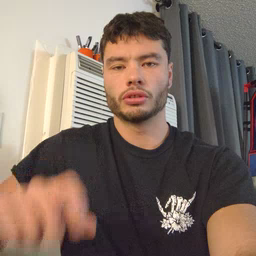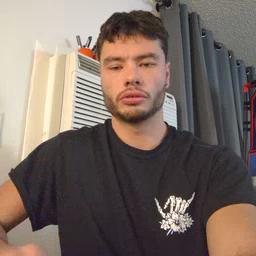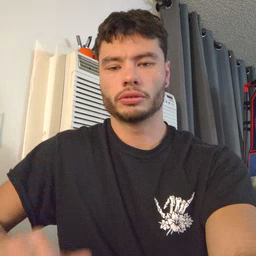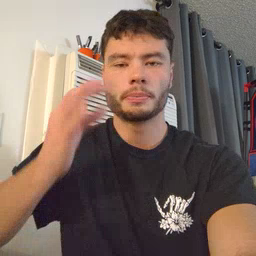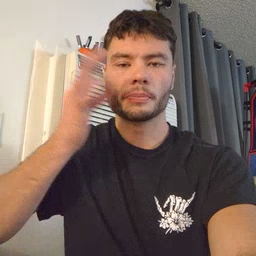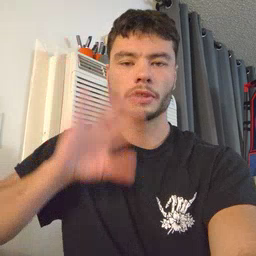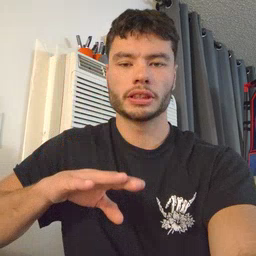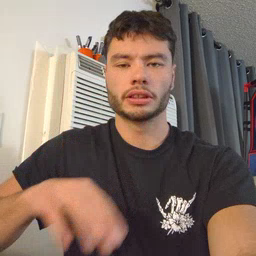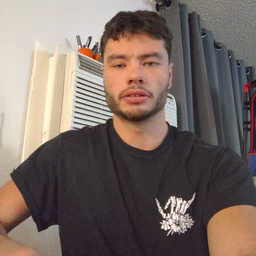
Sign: bee